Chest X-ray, AP view. Patient: 16 years old, sex F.
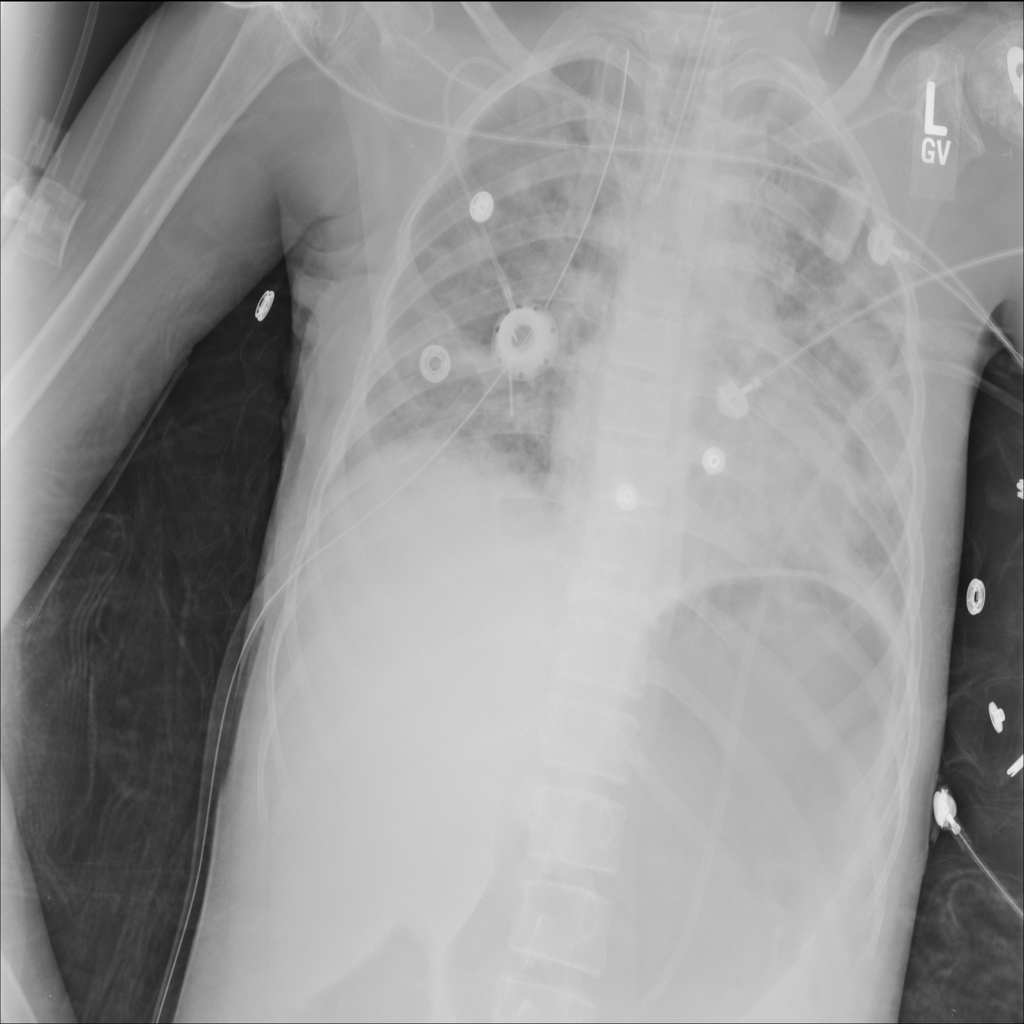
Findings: Atelectasis